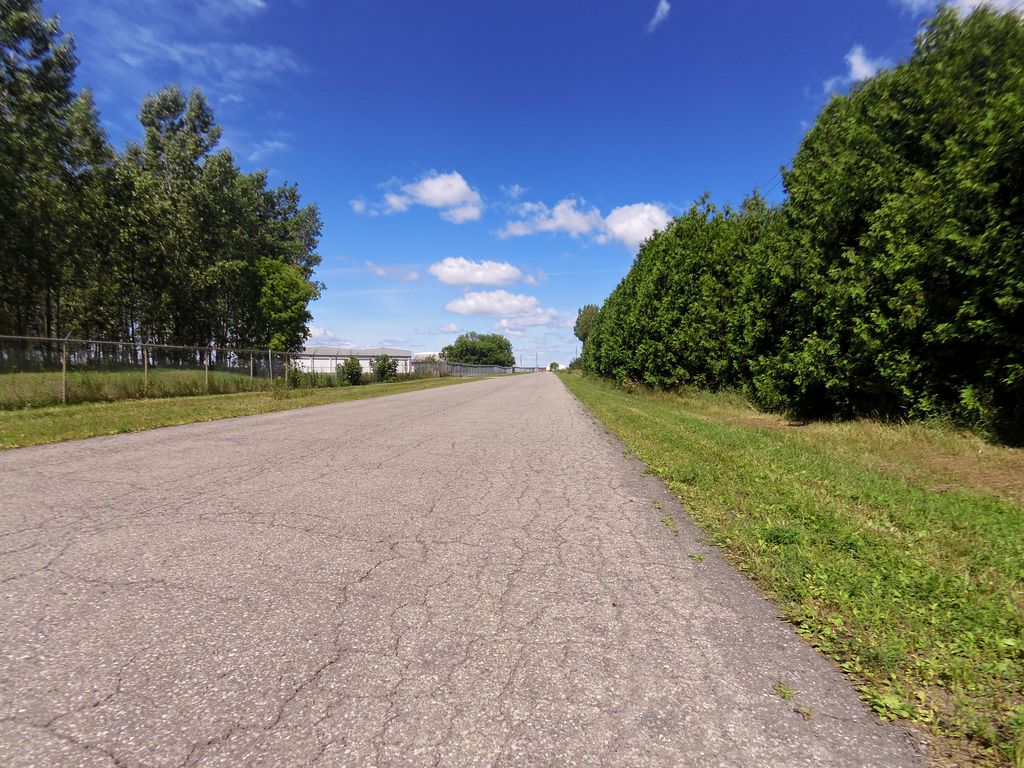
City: ottawa-gatineau